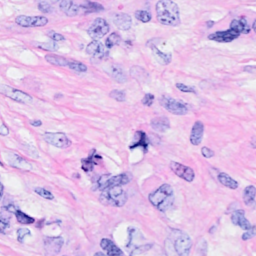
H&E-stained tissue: Breast